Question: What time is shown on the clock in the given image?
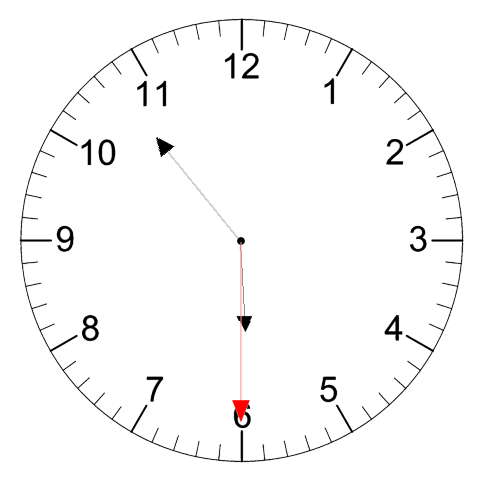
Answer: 05:53:30